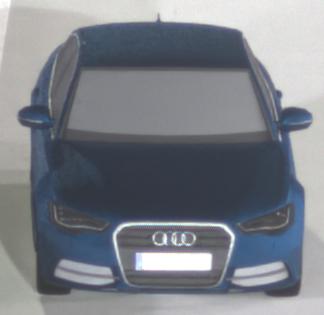
Make: Audi
Model: A6 2.0 TFSI
Detailed model: A6 (C7) Limousine
Model produced from: 2011/10
Model produced until: 2014/09
Doors: 4
Color: blue
Road condition: dry road
Daytime: night
Contrast: high contrast